Question: I don't know why but for the even numbered sections of my 'UICollectionView', the header is misplaced.
It is, however, correct for the odd numbered sections.
Here is my code :
'''
#import "ExosViewController.h"
#import "ExCell.h"
#import "ExerciseDatabase.h"
#import "Exercise.h"
#import "HeaderView.h"
@implementation ExosViewController
@synthesize backgroundImage;
@synthesize titles;
@synthesize subtitles;
@synthesize enonces;
@synthesize numbers;
@synthesize parts;
NSInteger nbItemsInPart[7];
int item =0;
int nbSections = -1;
- (id)initWithNibName:(NSString *)nibNameOrNil bundle:(NSBundle *)nibBundleOrNil
{
self = [super initWithNibName:nibNameOrNil bundle:nibBundleOrNil];
if (self) {
// Custom initialization
}
return self;
}
- (void)viewDidLoad
{
[super viewDidLoad];
[self setBackground];
[self setBarPreferences];
[self loadData];
[self addCollView];
}
- (void)setBackground
{
self.backgroundImage = [[UIImageView alloc] initWithImage:[UIImage imageNamed:@"fond.png"]];
self.backgroundImage.frame = self.view.bounds;
self.backgroundImage.autoresizingMask=UIViewAutoresizingFlexibleWidth|UIViewAutoresizingFlexibleHeight;
self.backgroundImage.contentMode = UIViewContentModeScaleAspectFill;
[self.view addSubview:self.backgroundImage];
[self.view sendSubviewToBack:self.backgroundImage];
}
- (void)setBarPreferences
{
UIColor *color = [UIColor colorWithRed:209.0/255.0 green:8.0/255.0 blue:109.0/255.0 alpha:1];
self.navigationController.navigationBar.tintColor = color;
}
-(void)addCollView
{
[collectionView setDataSource:self];
[collectionView setDelegate:self];
// Configure layout
UICollectionViewFlowLayout *flowLayout = (UICollectionViewFlowLayout*)collectionView.collectionViewLayout;;
[flowLayout setItemSize:CGSizeMake(762, 112)];
[flowLayout setScrollDirection:UICollectionViewScrollDirectionVertical];
flowLayout.minimumInteritemSpacing = 1000.0f;
flowLayout.minimumLineSpacing = 0.0f;
flowLayout.sectionInset = UIEdgeInsetsMake(20, 0, 20, 0);
flowLayout.headerReferenceSize = flowLayout.itemSize;
[collectionView setCollectionViewLayout:flowLayout];
[collectionView setBackgroundColor:[UIColor clearColor]];
[collectionView registerClass:[ExCell class] forCellWithReuseIdentifier:@"ExCell"];
[collectionView registerClass:[HeaderView class] forSupplementaryViewOfKind:UICollectionElementKindSectionHeader withReuseIdentifier:@"HeaderView"];
[self.view addSubview:collectionView];
}
- (void)loadData
{
ExerciseDatabase *database = [[ExerciseDatabase alloc ] init];
NSArray *exerciseInfos = database.exerciseInfos;
titles = [[NSMutableArray alloc]init];
enonces = [[NSMutableArray alloc]init];
subtitles = [[NSMutableArray alloc]init];
parts = [[NSMutableArray alloc]init];
numbers = [[NSMutableArray alloc]init];
int n=1;
nbSections =-1;
for (Exercise *exercise in exerciseInfos) {
[titles addObject:exercise.title];
[numbers addObject:[NSString stringWithFormat:@"%d",exercise.num]];
[subtitles addObject:exercise.subtitle];
[enonces addObject:exercise.enonce];
NSArray *partsArray = [parts copy];
if(![partsArray containsObject:exercise.header]) {
[parts addObject:exercise.header];
nbSections++;
n = 1;
} else {
n++;
}
nbItemsInPart[nbSections] = n;
}
}
#pragma mark - UICollectionView Datasource
- (NSInteger)collectionView:(UICollectionView *)view numberOfItemsInSection:(NSInteger)section
{
//section commence a 0.
NSLog(@"%ld",nbItemsInPart[section]);
return nbItemsInPart[section];
}
- (NSInteger)numberOfSectionsInCollectionView: (UICollectionView *)collectionView
{
return (nbSections+1);
}
// creates the individual cells to go in the menu view
- (ExCell*) collectionView:(UICollectionView *)collectView cellForItemAtIndexPath:(NSIndexPath *)indexPath
{
//create collection view cell
ExCell *cell = (ExCell *)[collectView dequeueReusableCellWithReuseIdentifier:@"ExCell" forIndexPath:indexPath];
// the index is the row number in section + the number of items in all previous sections
int index = (int)indexPath.row;
for(int k=0; k < indexPath.section ; k++) {
index += nbItemsInPart[k];
}
//configure cell :
NSMutableString *text = [[NSMutableString alloc]initWithString:@"Practical Exercise "];
[text appendString:[NSString stringWithFormat:@"%d",index+1]];
[text appendString:@"
"];
[text appendString:[titles objectAtIndex:index]];
cell.label.text = text;
[cell.reminder addTarget:self action:@selector(doSomething:) forControlEvents: UIControlEventTouchUpInside];
[cell.done addTarget:self action:@selector(checked:) forControlEvents:UIControlEventTouchUpInside];
// set tag to the indexPath.row so we can access it later
[cell setTag:index];
// return the cell
return cell;
}
- (UICollectionReusableView *)collectionView:(UICollectionView *)collectView viewForSupplementaryElementOfKind:(NSString *)kind atIndexPath:(NSIndexPath *)indexPath
{
HeaderView *headerView = [collectView dequeueReusableSupplementaryViewOfKind:UICollectionElementKindSectionHeader withReuseIdentifier:@"HeaderView" forIndexPath:indexPath];
NSMutableString *text = [[NSMutableString alloc]initWithString:@" "];
[text appendString:[parts objectAtIndex:indexPath.section]];
headerView.label.text = text;
return headerView;
}
-(IBAction)doSomething:(id) sender
{
[self performSegueWithIdentifier:@"reminder" sender:self];
}
-(void)checked:(id)sender
{
if([sender imageForState:UIControlStateNormal] == [UIImage imageNamed:@"checked.png"]) {
[sender setImage:[UIImage imageNamed:@"unchecked.png"] forState:UIControlStateNormal];
} else {
[sender setImage:[UIImage imageNamed:@"checked.png"] forState:UIControlStateNormal];
}
}
@end
'''
and here is the code of my custom header cell :
'''
#import "HeaderView.h"
@implementation HeaderView
- (id)initWithFrame:(CGRect)frame
{
self = [super initWithFrame:frame];
if (self) {
self.label = [[UILabel alloc] initWithFrame:self.frame];
NSLog(@"created label");
self.label.backgroundColor = [UIColor colorWithWhite:0.2 alpha:0.5];
[self addSubview:self.label];
}
return self;
}
'''
---
## Looks like:

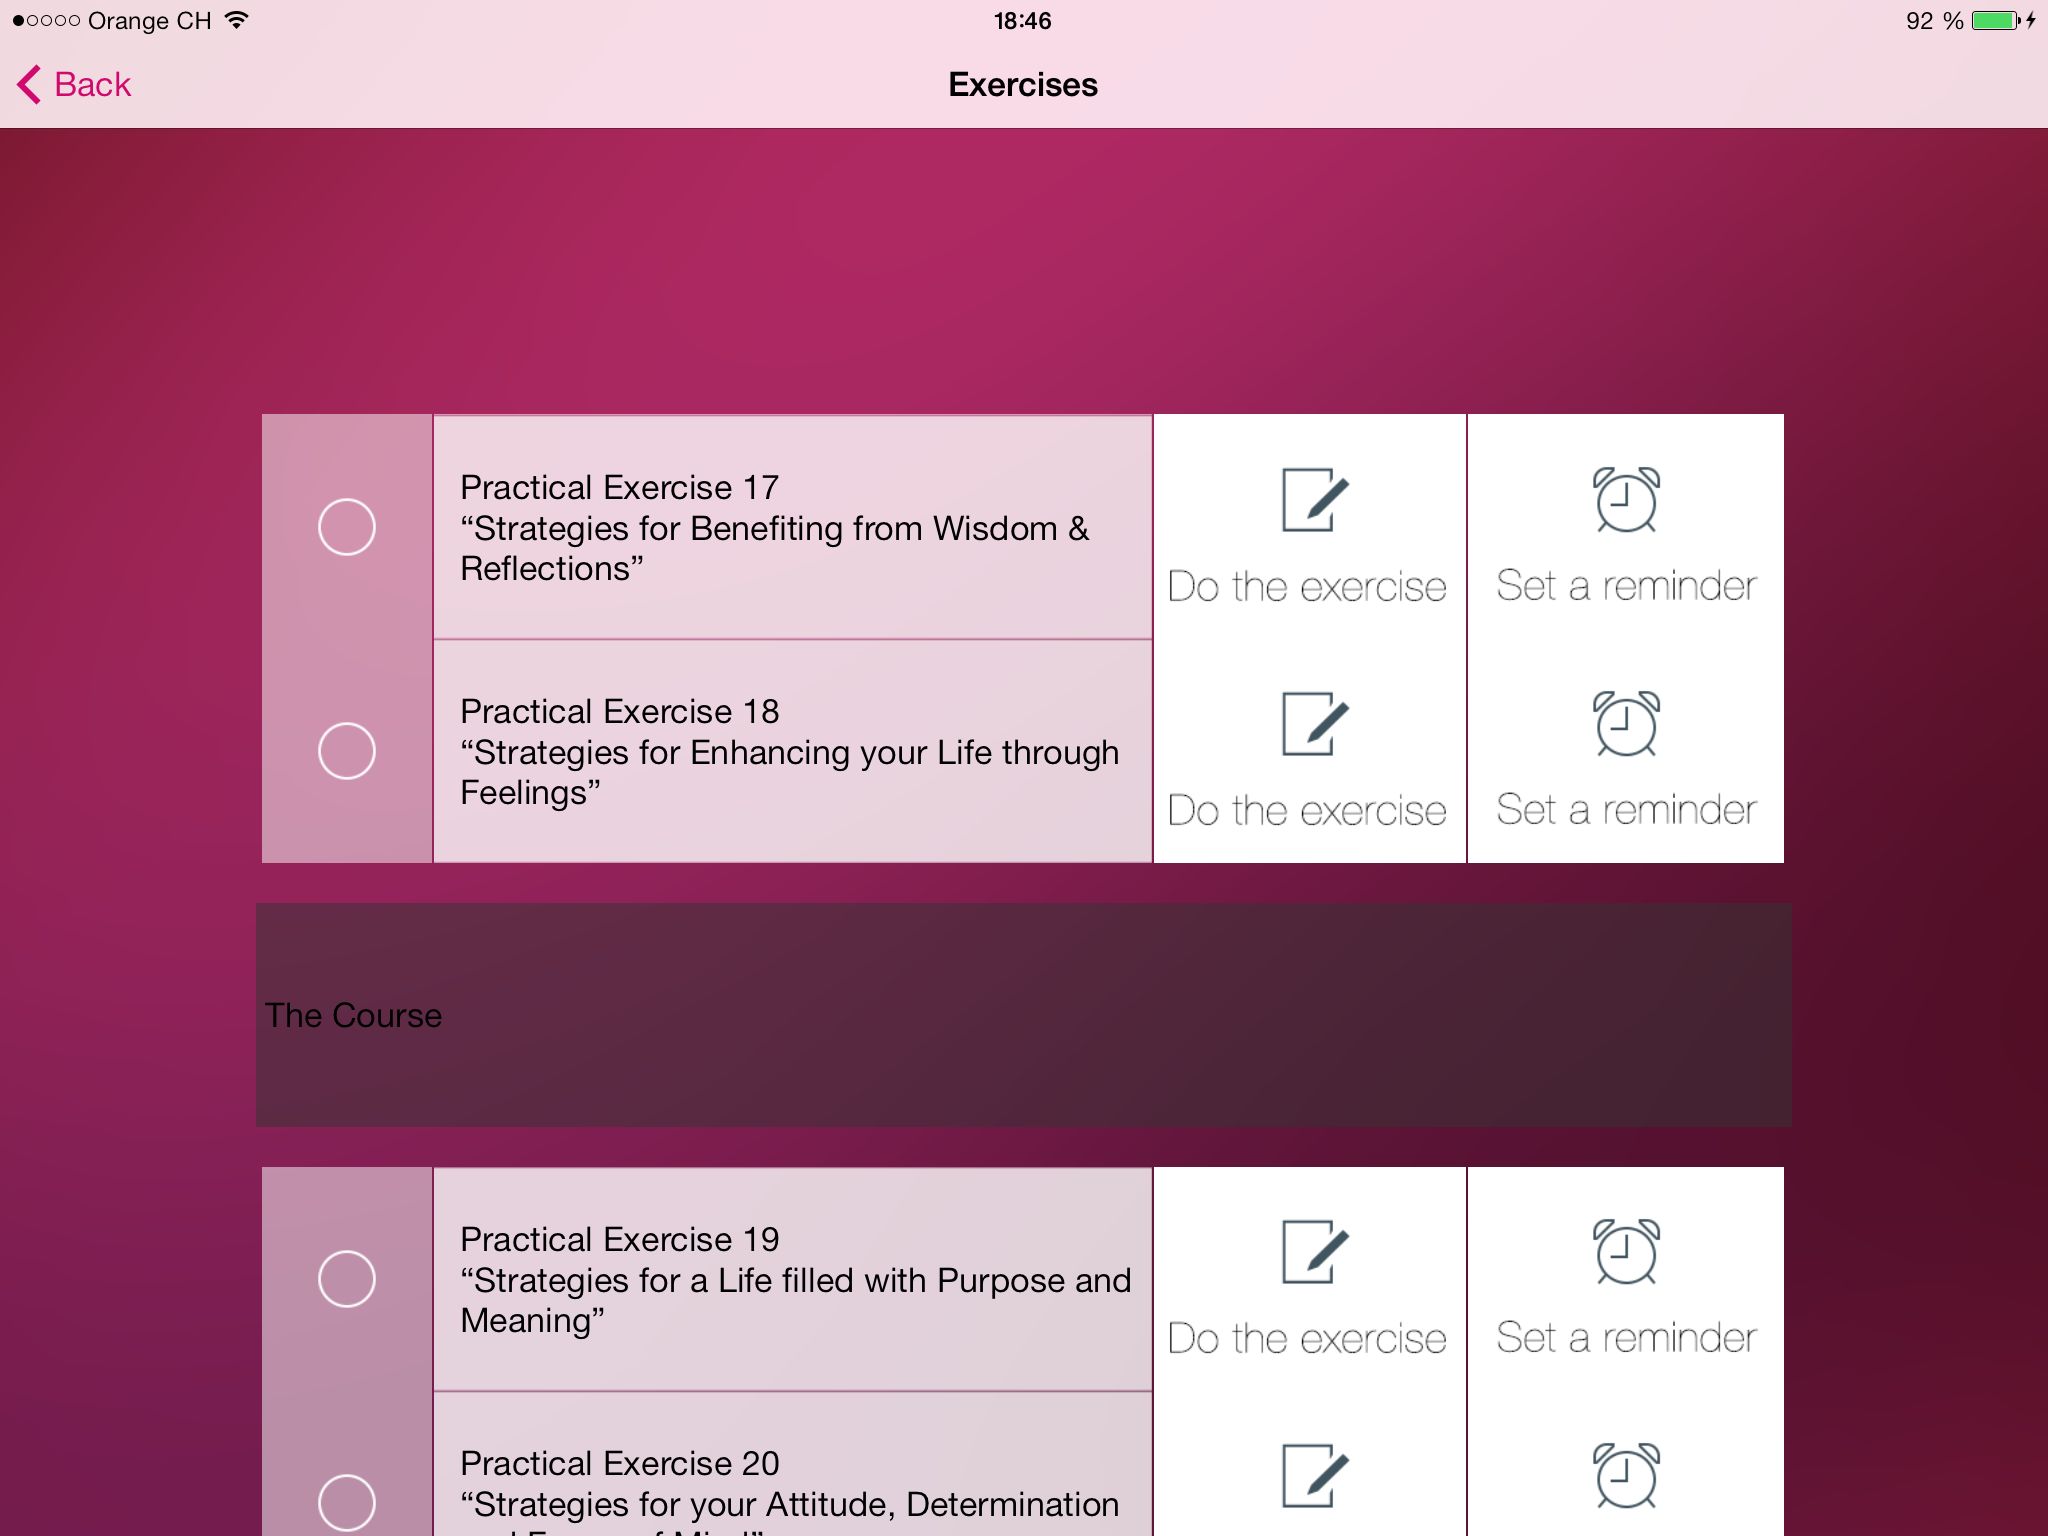
Answer: Instead of using 'self.frame' as the initial frame use 'self.bounds'
'''
- (id)initWithFrame:(CGRect)frame
{
self = [super initWithFrame:frame];
if (self) {
self.label = [[UILabel alloc] initWithFrame:self.bounds];
NSLog(@"created label");
self.label.backgroundColor = [UIColor colorWithWhite:0.2 alpha:0.5];
[self addSubview:self.label];
}
return self;
}
'''